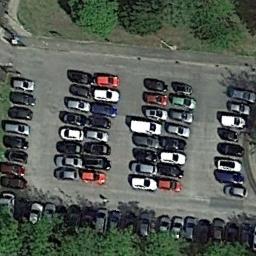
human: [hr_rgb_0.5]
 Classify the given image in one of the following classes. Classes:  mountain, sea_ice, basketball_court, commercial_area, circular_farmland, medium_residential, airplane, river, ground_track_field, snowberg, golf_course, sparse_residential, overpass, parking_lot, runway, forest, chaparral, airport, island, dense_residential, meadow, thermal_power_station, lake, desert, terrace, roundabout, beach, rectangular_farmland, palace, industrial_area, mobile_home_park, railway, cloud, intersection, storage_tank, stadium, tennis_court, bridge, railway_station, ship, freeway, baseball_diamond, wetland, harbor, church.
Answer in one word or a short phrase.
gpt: parking_lot